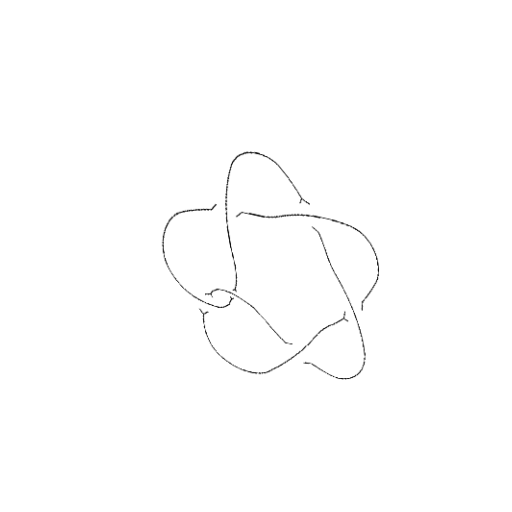
Crossing number: 6